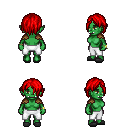
a pixel art fantasy rpg character, female body template, orc, green skin, leather shoulder armor, white pants, red bangs hairstyle, bracelets, gray slippers, four views (front, back, left, right), 2x2 character sprite sheet, small pixel art, hard edges, no anti-aliasing